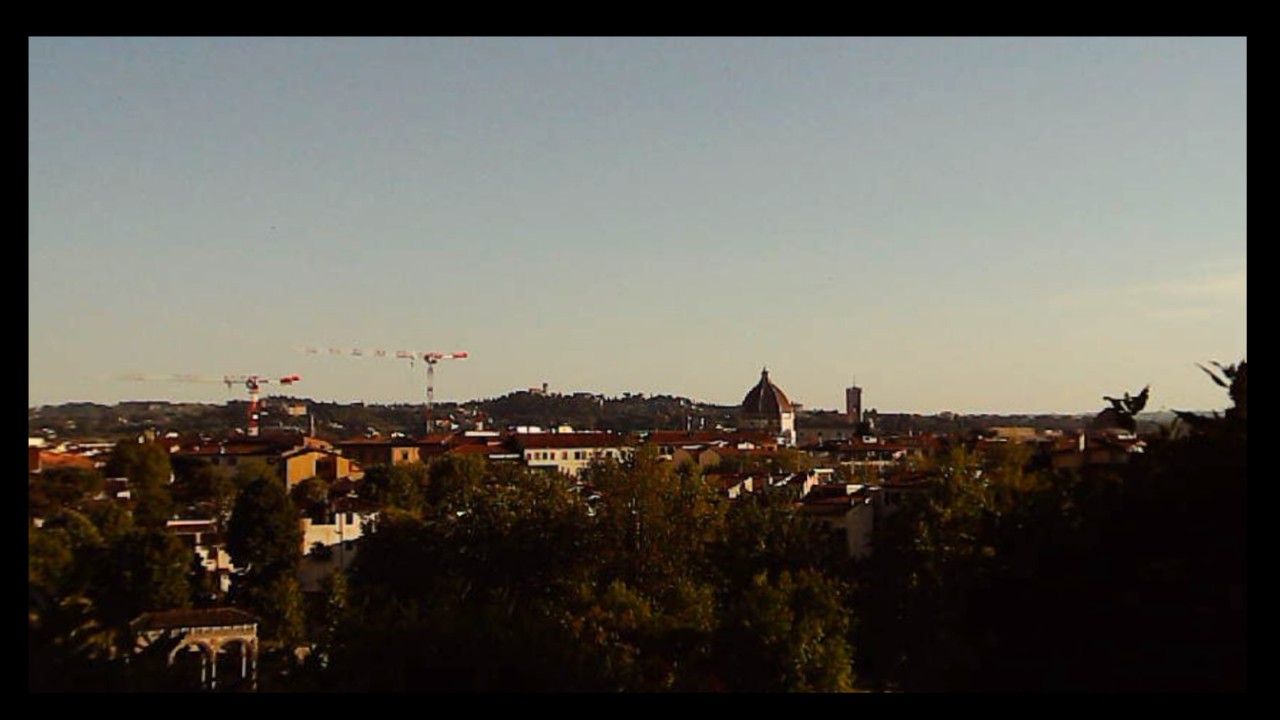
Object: Betafpv air75